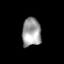
Tissue: skin
Cell type: T cells
Senescence score: 0.2697
Nuclear area (px): 528
Mean DAPI intensity: 159.892